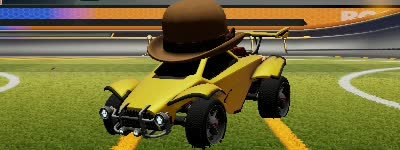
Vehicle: octane